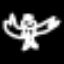
Label: angel